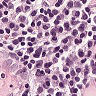
Metastatic tissue present: no